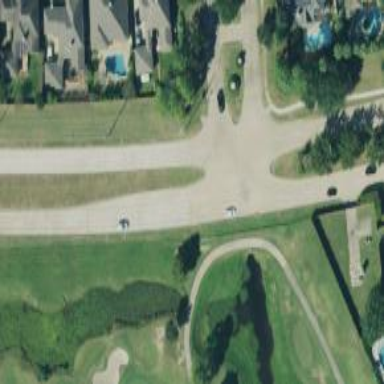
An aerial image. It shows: Secondary road.